Interaction volume radius: 5 \u00c5
Interaction volume height: 25 \u00c5
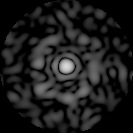
Disorder parameter: 0.8261